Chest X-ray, PA view. Patient: 69 years old, sex M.
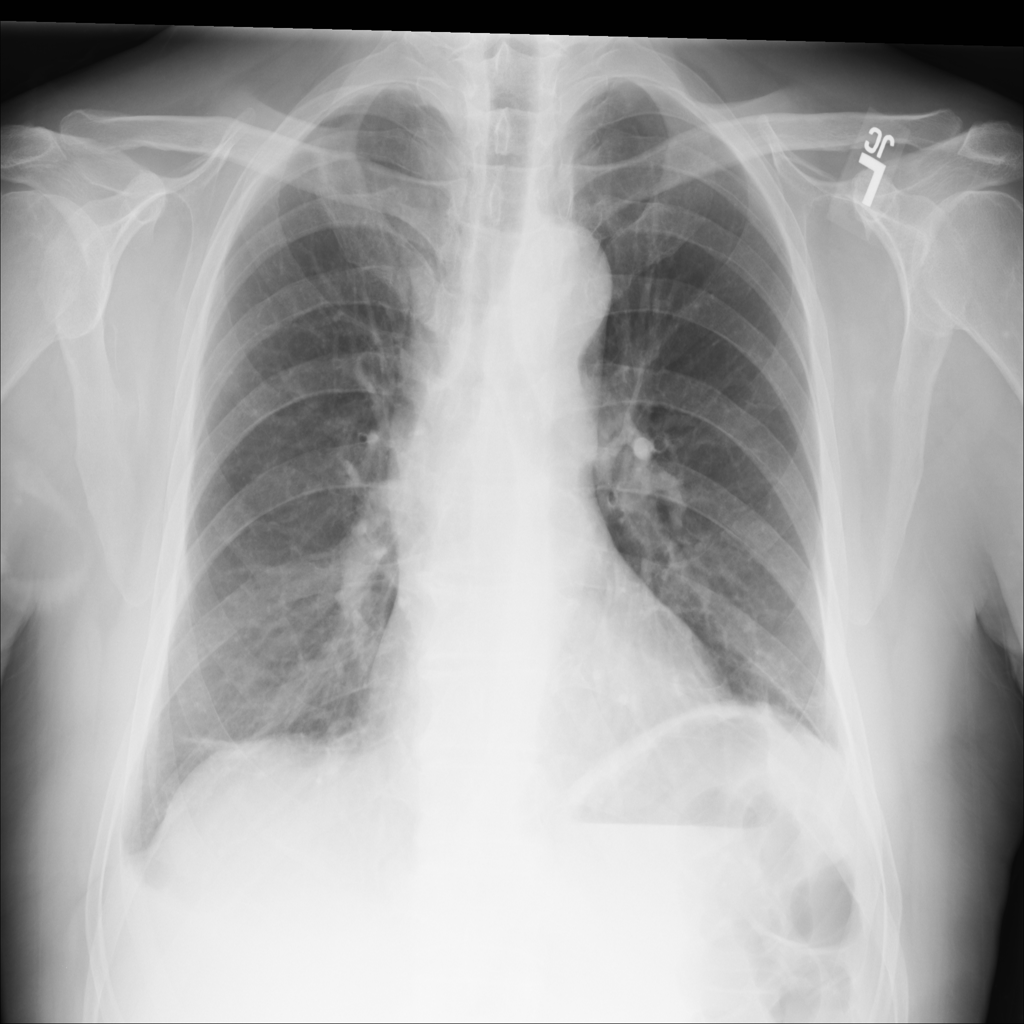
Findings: No Finding